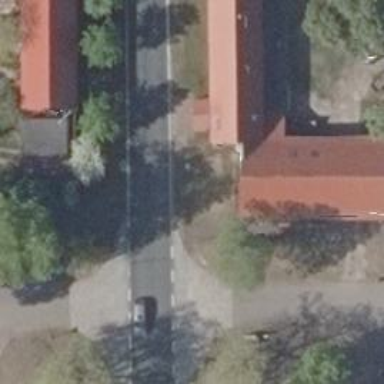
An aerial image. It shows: Unmarked crossing on the road.